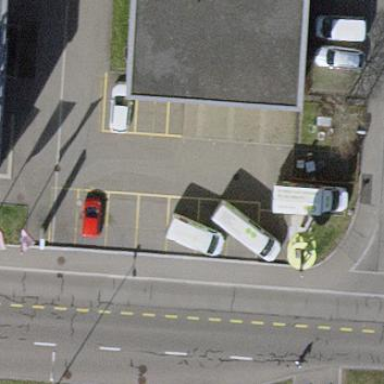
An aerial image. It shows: Parking area with surface.